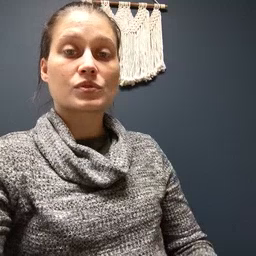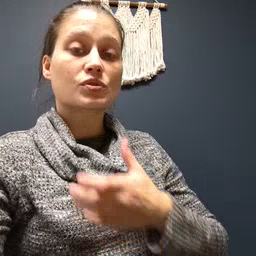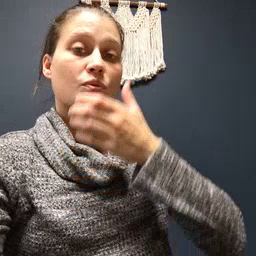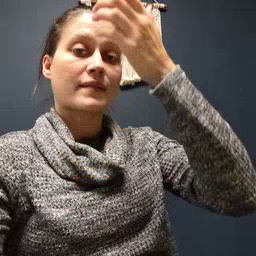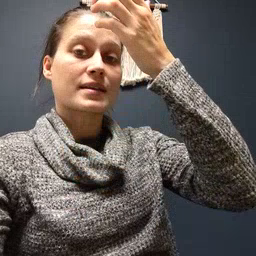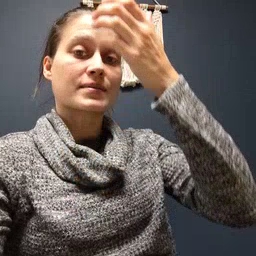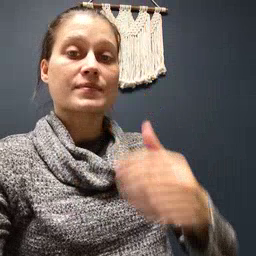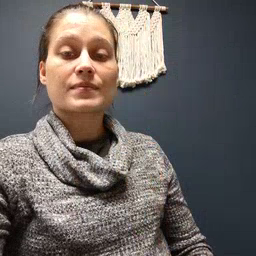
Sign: giraffe